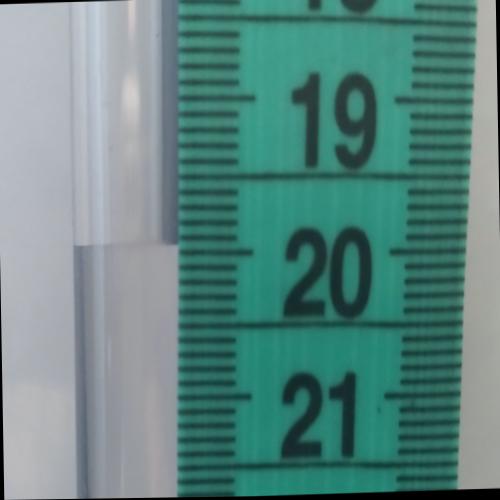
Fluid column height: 19.9 cm